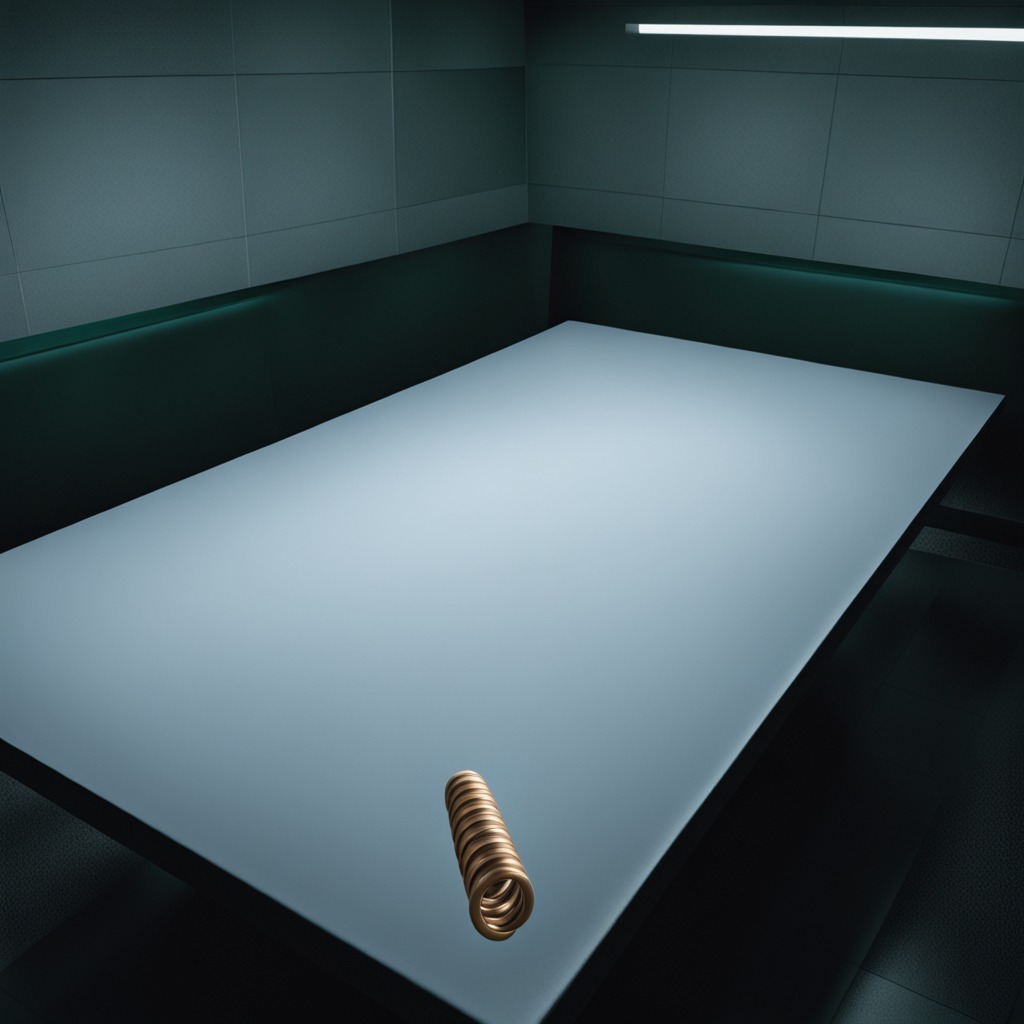
A coiled metal spring is lying on the clean empty table in a railway signal maintenance room lit by harsh overhead fluorescents photorealistic surface textures crisp shadows high dynamic range